Field crop: maize
Growth stage: 2
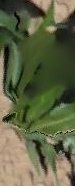
Species: maize